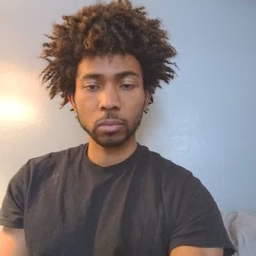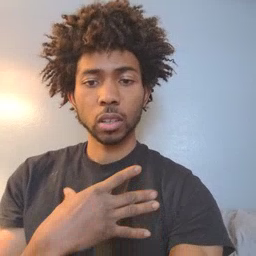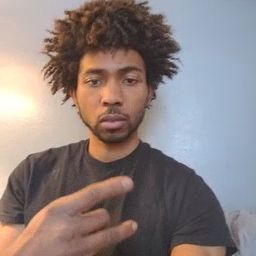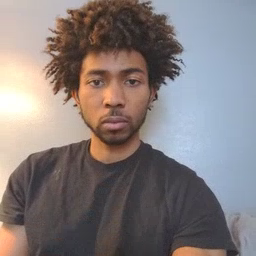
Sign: like